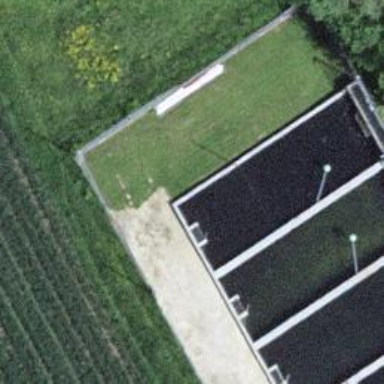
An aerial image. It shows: Water basin used for fish breeding.